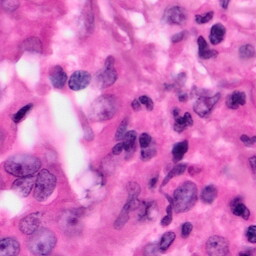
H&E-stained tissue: Pancreatic